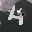
Label: 4